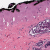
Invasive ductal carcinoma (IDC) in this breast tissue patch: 0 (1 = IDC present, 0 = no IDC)